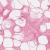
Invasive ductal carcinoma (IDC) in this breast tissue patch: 0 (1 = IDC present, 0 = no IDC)